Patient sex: F
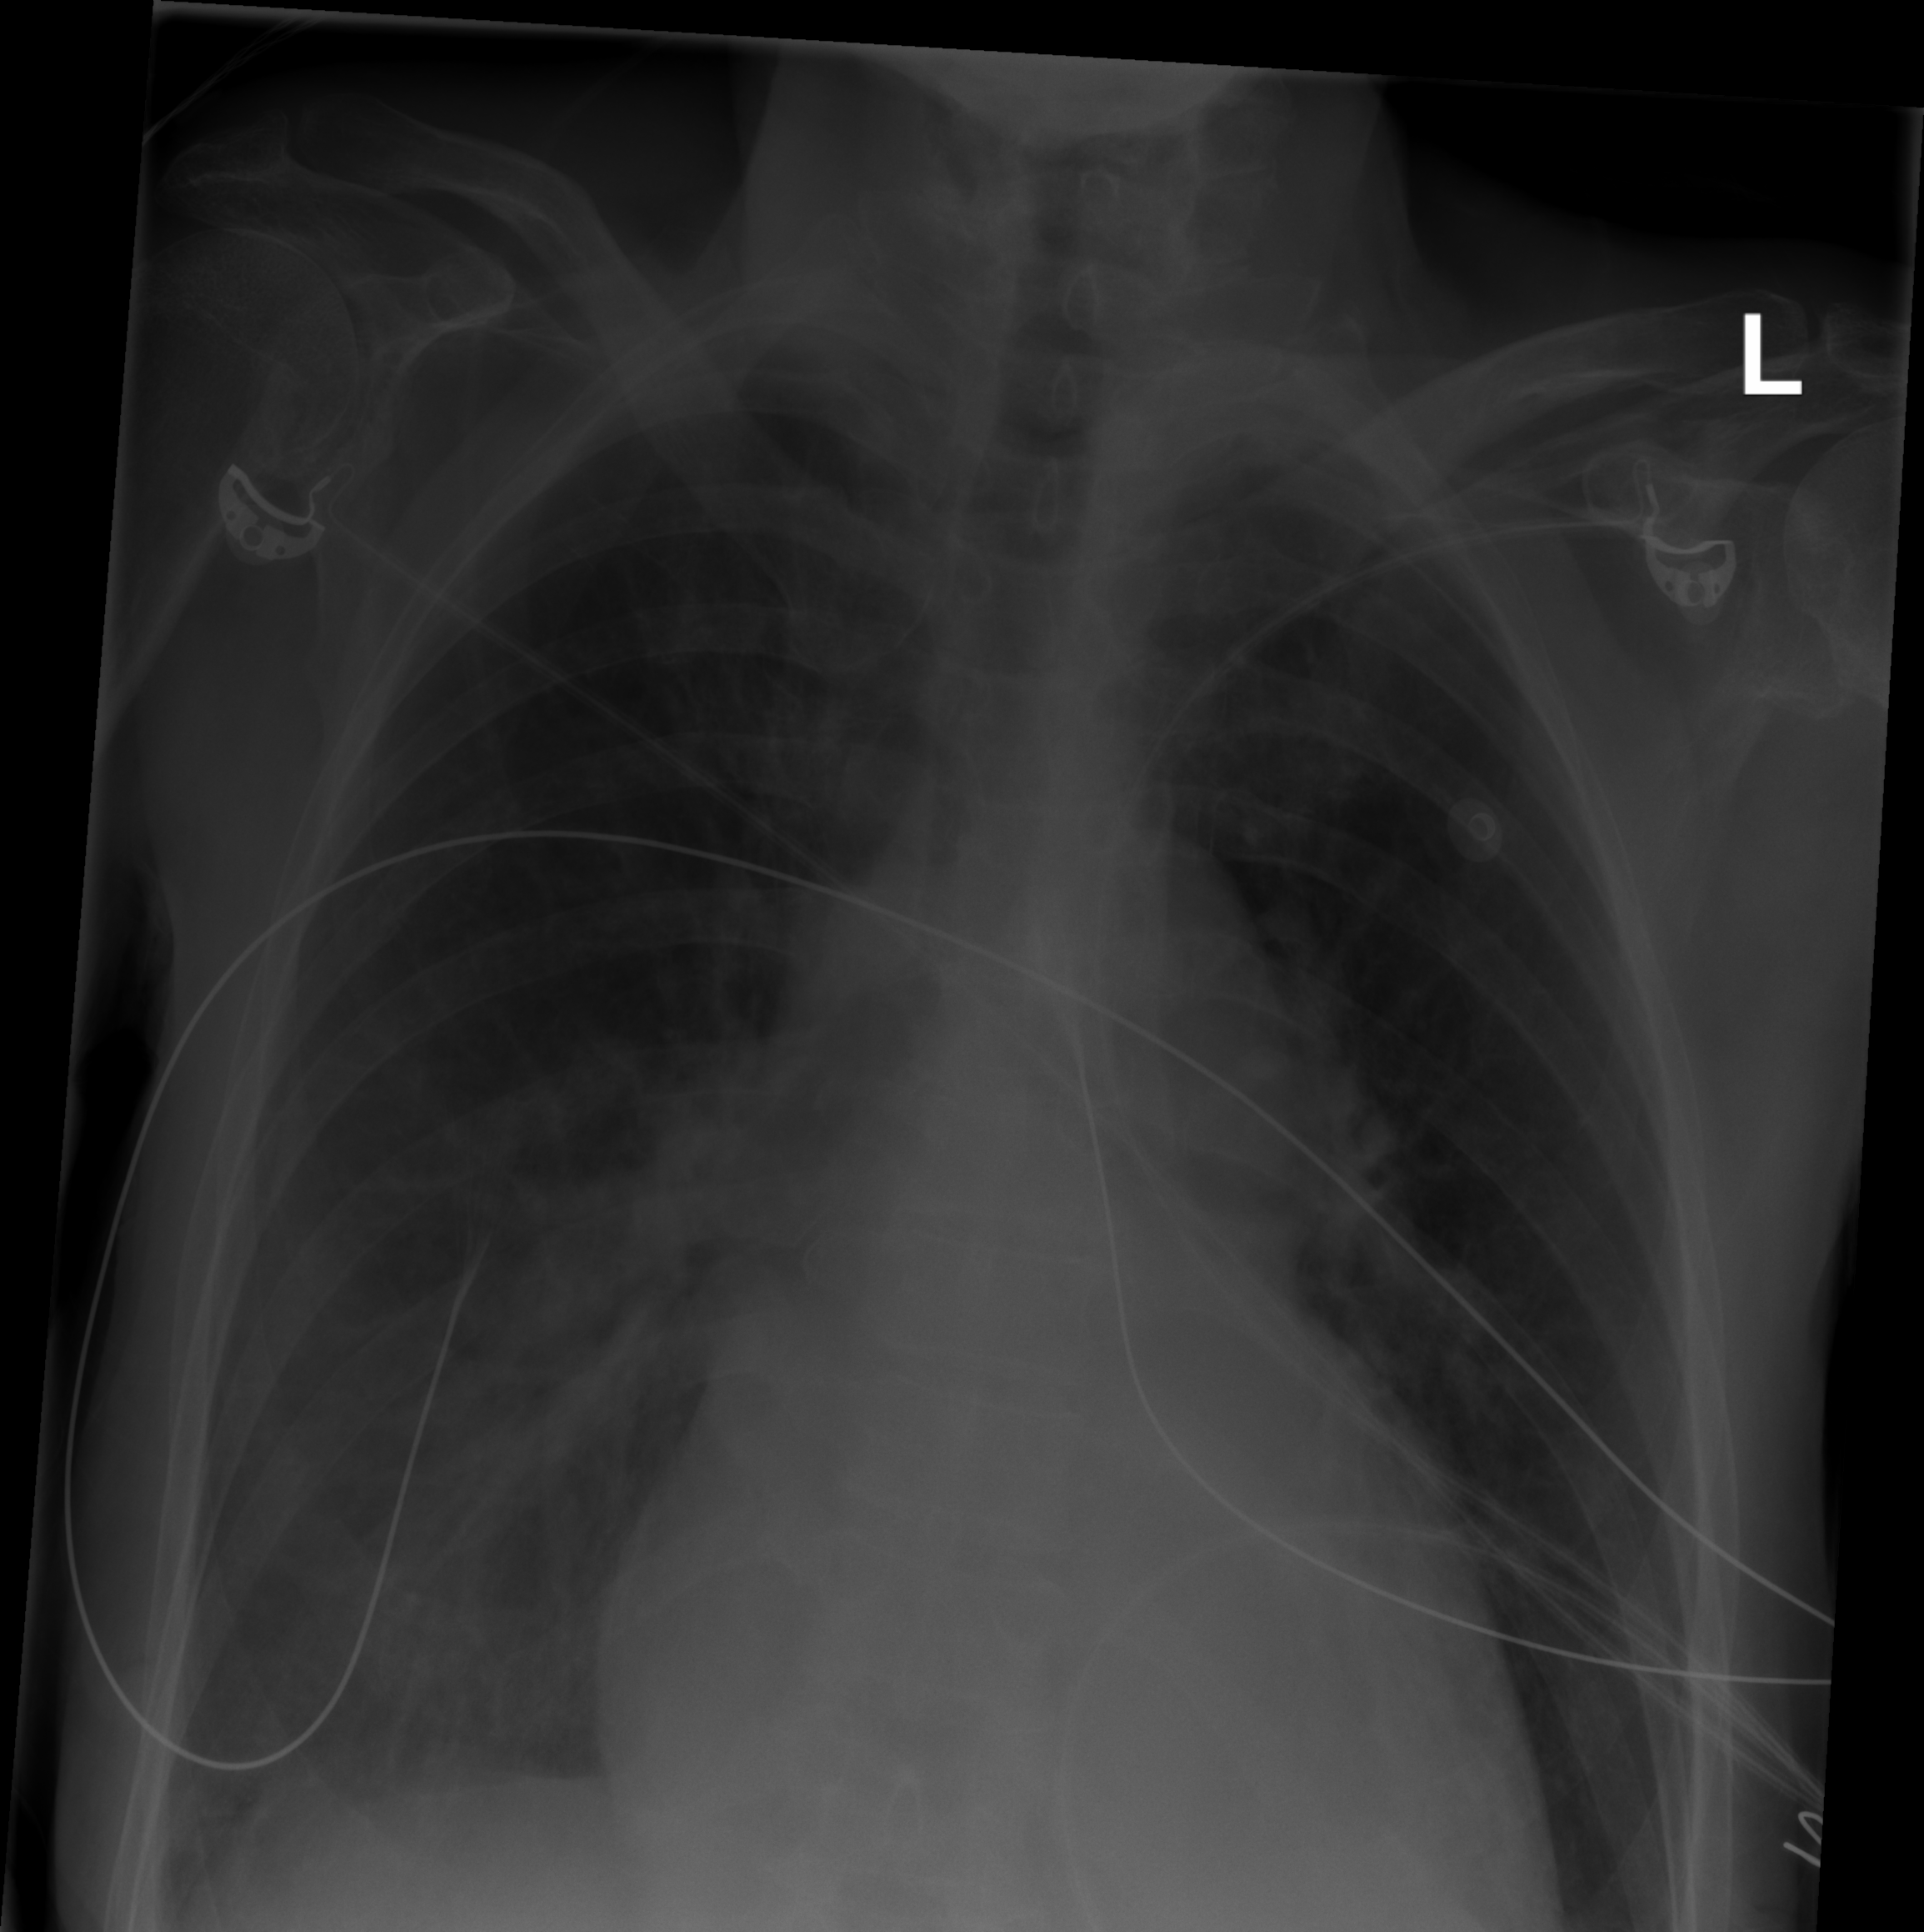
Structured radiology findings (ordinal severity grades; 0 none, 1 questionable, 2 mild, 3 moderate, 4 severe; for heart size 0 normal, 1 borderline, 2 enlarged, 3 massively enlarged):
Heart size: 2
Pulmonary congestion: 2
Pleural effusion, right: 0
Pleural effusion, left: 0
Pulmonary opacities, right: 2
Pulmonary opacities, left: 0
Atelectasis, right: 2
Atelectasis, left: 2